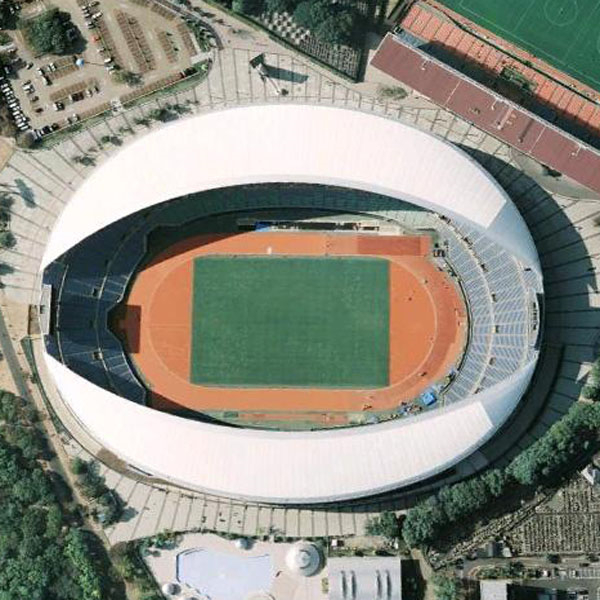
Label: Stadium